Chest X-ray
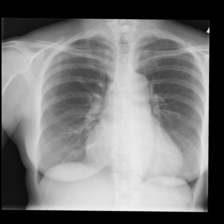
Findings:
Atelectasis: negative
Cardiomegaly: negative
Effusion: negative
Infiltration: negative
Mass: negative
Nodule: negative
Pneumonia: negative
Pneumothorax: negative
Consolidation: negative
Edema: negative
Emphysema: negative
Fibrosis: positive
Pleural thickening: negative
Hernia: negative